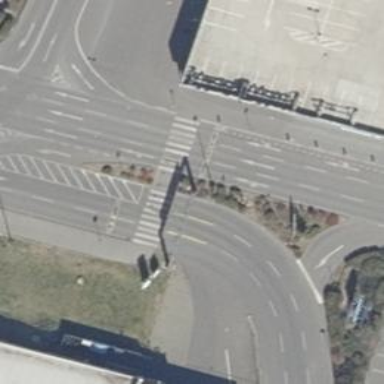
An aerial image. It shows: Traffic calming table.